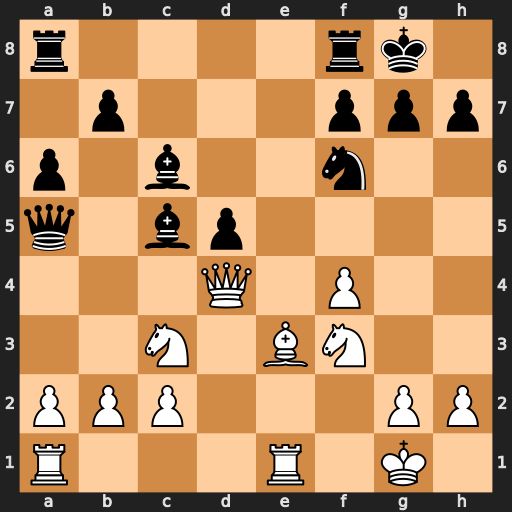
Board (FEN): r4rk1/1p3ppp/p1b2n2/q1bp4/3Q1P2/2N1BN2/PPP3PP/R3R1K1
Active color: w
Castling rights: -
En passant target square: -
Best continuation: Qxc5 Qxc5 Bxc5